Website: home-depot
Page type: order-tracking
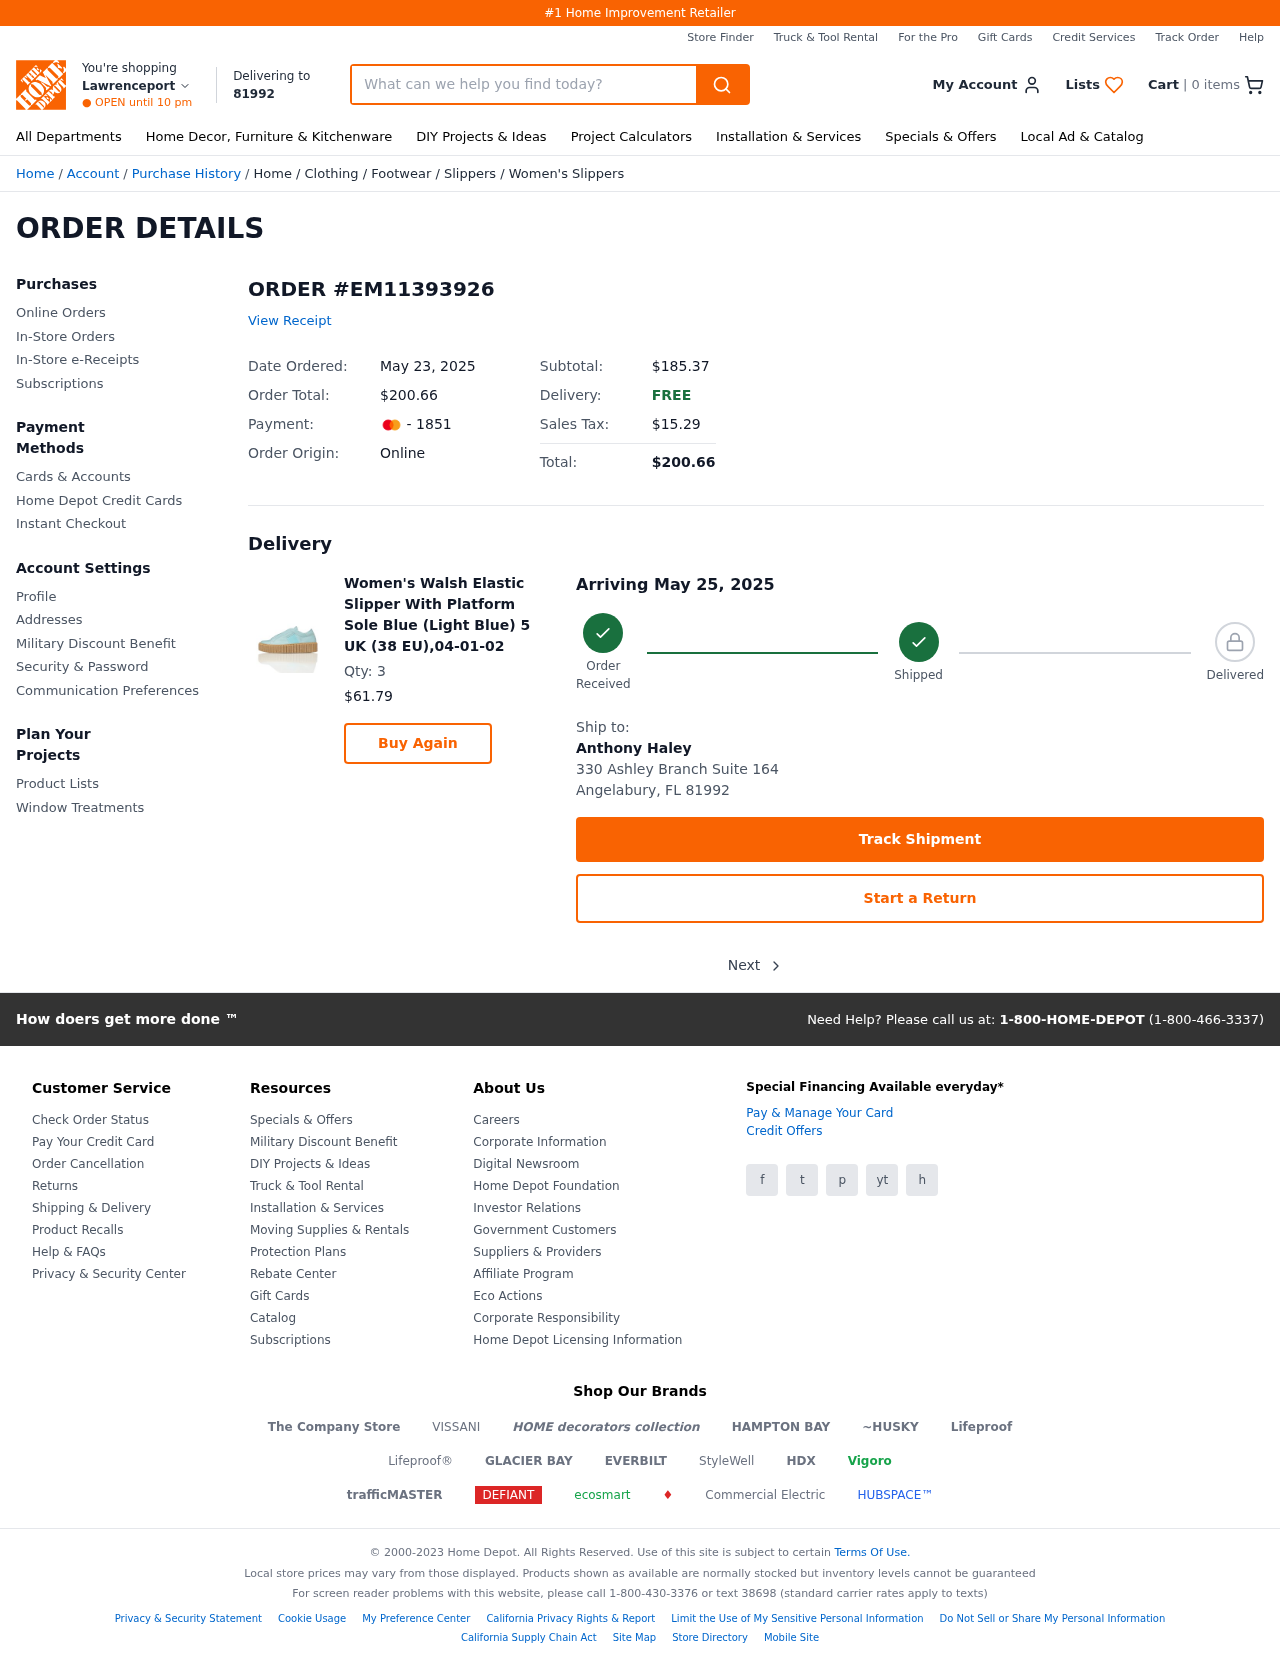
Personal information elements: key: PII_CARD_LAST4
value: - 1851
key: PII_CITY2
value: Lawrenceport
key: PII_CITY_STATE_ZIP
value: Angelabury, FL 81992
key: PII_FULLNAME
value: Anthony Haley
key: PII_POSTCODE
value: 81992
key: PII_STREET
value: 330 Ashley Branch Suite 164
Product elements: key: PRODUCT1_BREADCRUMB
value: Home
Clothing
Footwear
Slippers
Women's Slippers
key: PRODUCT1_NAME
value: Women's Walsh Elastic Slipper With Platform Sole Blue (Light Blue) 5 UK (38 EU),04-01-02
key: PRODUCT1_PRICE
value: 61.79
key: PRODUCT1_QUANTITY
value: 3
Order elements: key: ORDER_NUM_ITEMS
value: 0
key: ORDER_ID
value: EM11393926
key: ORDER_DATE
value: May 23, 2025
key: ORDER_TOTAL
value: $200.66
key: ORDER_SUBTOTAL
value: $185.37
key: ORDER_TAX
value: $15.29
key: ORDER_DELIVERY_DATE
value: Arriving May 25, 2025
Search elements: key: HEADER_SEARCH
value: What can we help you find today?